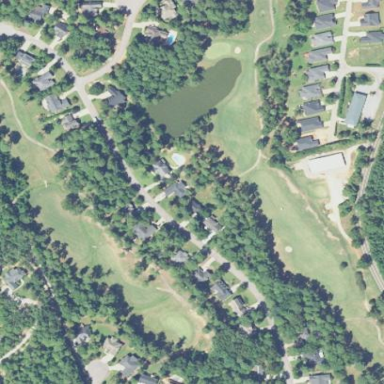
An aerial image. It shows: Golf course.